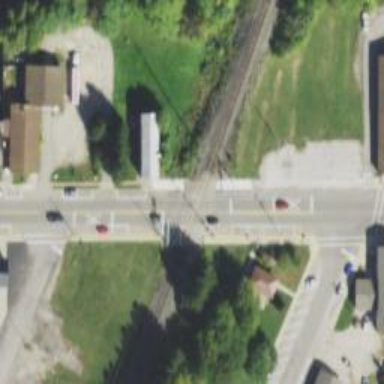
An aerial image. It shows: Railway level crossing.